Interaction volume radius: 10 \u00c5
Interaction volume height: 10 \u00c5
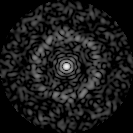
Disorder parameter: 0.8389